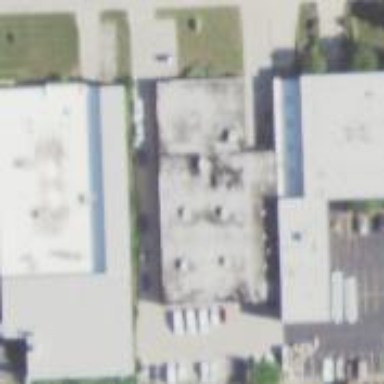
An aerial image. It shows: Industrial building.